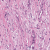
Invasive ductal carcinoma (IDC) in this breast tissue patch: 1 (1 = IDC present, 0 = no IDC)